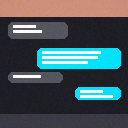
Screen state: on